Question:
I'm using XML2PDF to create badges for printing. Unfortunately I'm running into an issue where, when creating a new page (page-break-after="always"), the next block-container is duplicated. This seems to happen when the block-container has a specified height. Without the height attribute the data looks okay (though I need to specify the heights).
I also noticed that increasing the page-height in simple-page-master also fixes this. I'm not sure why since the block-containers and margin don't go over the 11in height.
Any help is greatly appreciated. Please let me know if I'm missing any information
Note:
There are 6 badges per page. 2 columns and 3 rows. (each badge has a width of 4 inches and a height of 3 inches)
Each page has a footer that has a width of 4 inches and a height of 1.5 inches
'''
<fo:root xmlns:fo="http://www.w3.org/1999/XSL/Format">
<fo:layout-master-set>
<fo:simple-page-master master-name="badge" page-width="8.5in" page-height="11in" margin-top="0.00in" margin-bottom="0.00in" margin-left="0.00in" margin-right="0.00in">
<fo:region-body margin=".25in"/>
<fo:region-before extent="0in"/>
<fo:region-after extent="0in"/>
<fo:region-start extent="0in"/>
<fo:region-end extent="0in"/>
</fo:simple-page-master>
</fo:layout-master-set>
<fo:page-sequence master-reference="badge">
<fo:flow flow-name="xsl-region-body">
<fo:float float="left">
<fo:block-container background-color="gray" height="3in" width="4in">
<fo:block font-size="34px" font-weight="bold">Name - 1</fo:block>
<fo:block font-size="18px">Full Name</fo:block>
<fo:block font-size="18px">Company</fo:block>
<fo:block font-size="18px">City, State</fo:block>
</fo:block-container>
</fo:float>
<fo:float float="left">
<fo:block-container background-color="gray" height="3in" width="4in">
<fo:block font-size="34px" font-weight="bold">Name - 2</fo:block>
<fo:block font-size="18px">Full Name</fo:block>
<fo:block font-size="18px">Company</fo:block>
<fo:block font-size="18px">City, State</fo:block>
</fo:block-container>
</fo:float>
<fo:float clear="left"/>
<fo:float float="left">
<fo:block-container background-color="gray" height="3in" width="4in">
<fo:block font-size="34px" font-weight="bold">Name - 3</fo:block>
<fo:block font-size="18px">FullName</fo:block>
<fo:block font-size="18px">Company</fo:block>
<fo:block font-size="18px">City, State</fo:block>
</fo:block-container>
</fo:float>
<fo:float float="left">
<fo:block-container background-color="gray" height="3in" width="4in">
<fo:block font-size="34px" font-weight="bold">Name - 4</fo:block>
<fo:block font-size="18px">Full Name</fo:block>
<fo:block font-size="18px">Company</fo:block>
<fo:block font-size="18px">City, State</fo:block>
</fo:block-container>
</fo:float>
<fo:float clear="left"/>
<fo:float float="left">
<fo:block-container background-color="gray" height="3in" width="4in">
<fo:block font-size="34px" font-weight="bold">Name - 5</fo:block>
<fo:block font-size="18px">Full Name </fo:block>
<fo:block font-size="18px">Company</fo:block>
<fo:block font-size="18px">City, State</fo:block>
</fo:block-container>
</fo:float>
<fo:float float="left">
<fo:block-container background-color="gray" height="3in" width="4in">
<fo:block font-size="34px" font-weight="bold">Name - 6</fo:block>
<fo:block font-size="18px">Full Name</fo:block>
<fo:block font-size="18px"/>
<fo:block font-size="18px">City, State</fo:block>
</fo:block-container>
</fo:float>
<fo:float clear="left"/>
<fo:block-container background-color="gray" height="1.5in" width="8in" page-break-after="always">
<fo:block> Text goes here </fo:block>
</fo:block-container>
<fo:float float="left">
<fo:block-container background-color="gray" height="3in" width="4in">
<fo:block font-size="34px" font-weight="bold">Name - 7</fo:block>
<fo:block font-size="18px">Full Name</fo:block>
<fo:block font-size="18px">Company</fo:block>
<fo:block font-size="18px">City, State</fo:block>
</fo:block-container>
</fo:float>
</fo:flow>
</fo:page-sequence>
'''
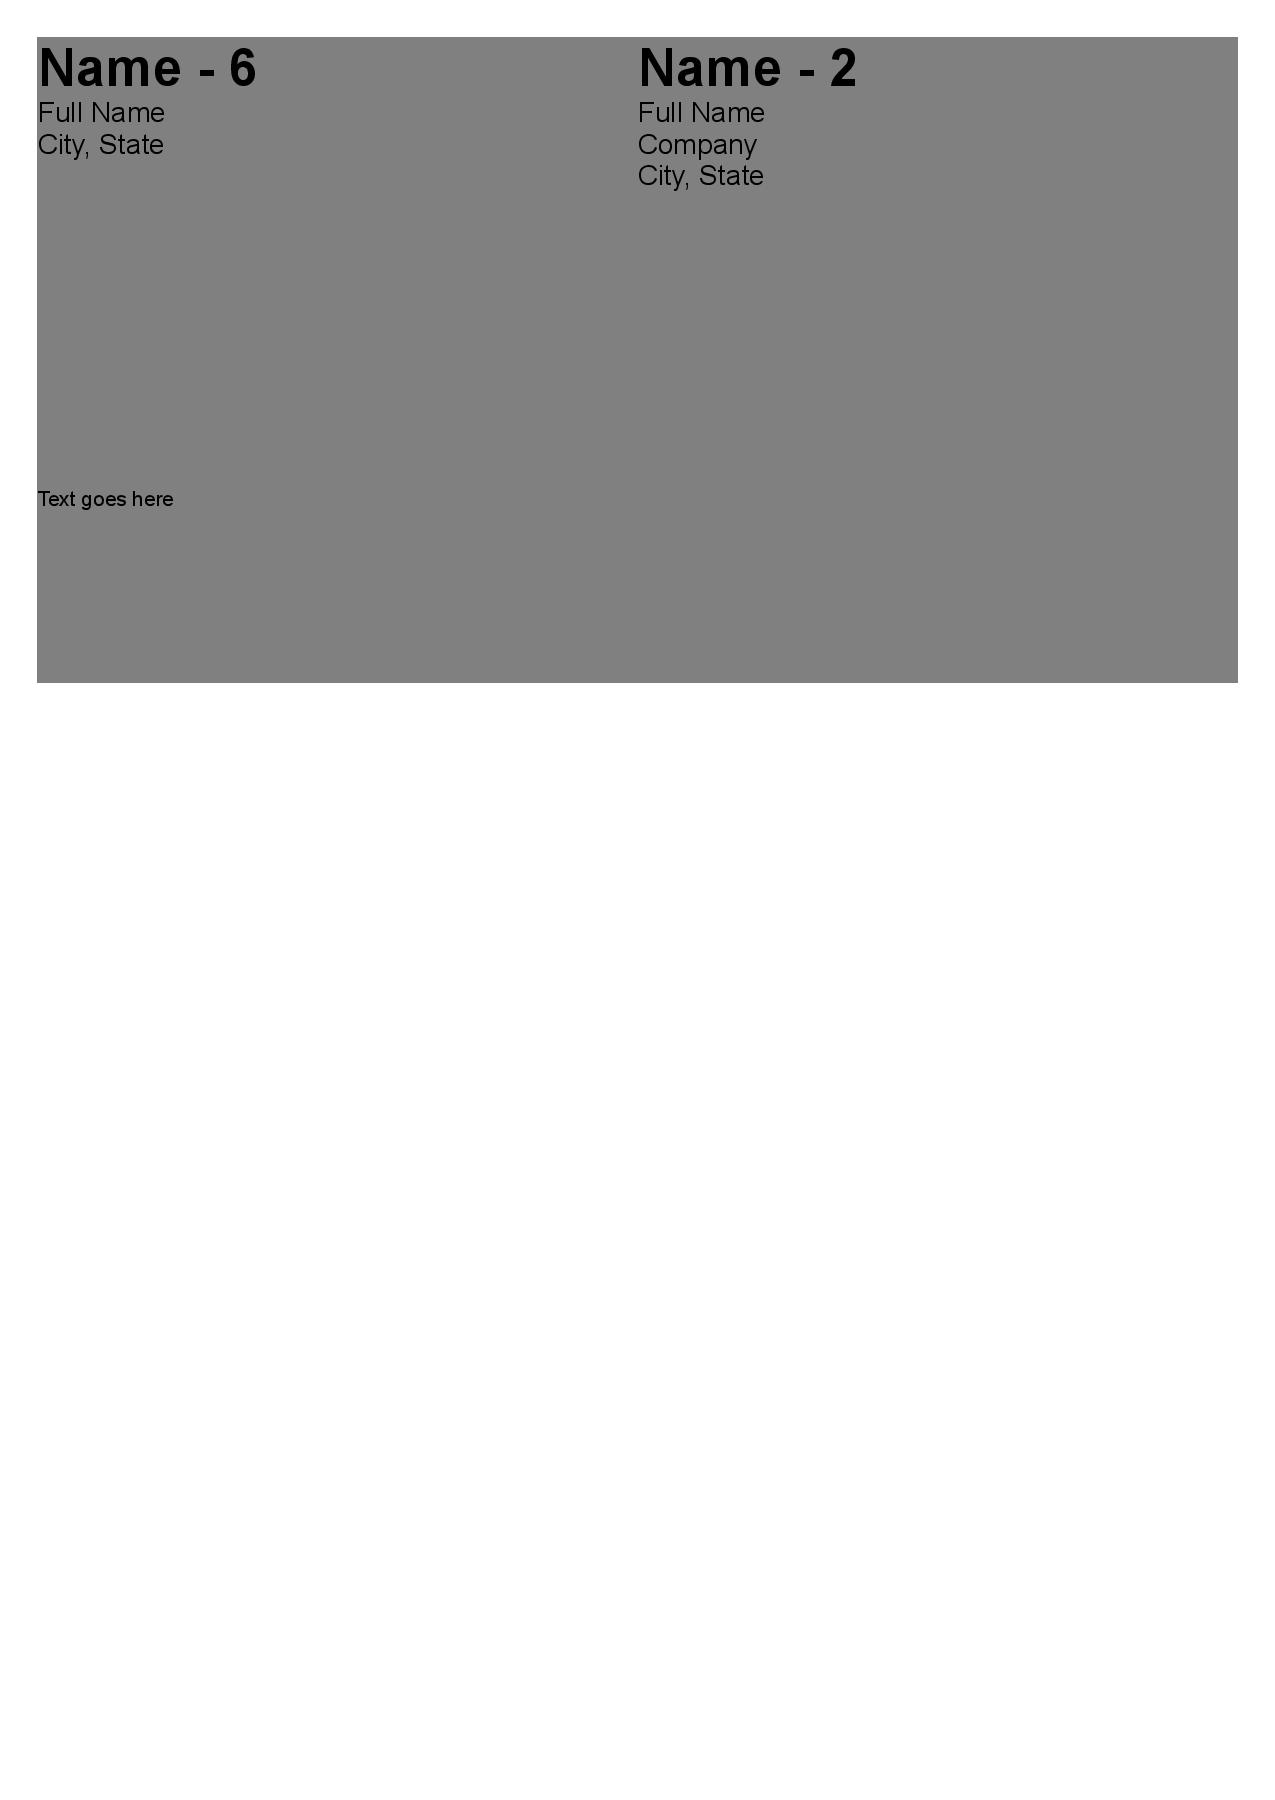
Answer: I believe I understand your issue, are you saying that the block-container with "Text goes here" is thrown to the following page? While you "think" that the spacing all adds up, you are missing one thing in your mind. When you throw the fo:float, it has an inherent line height based on the default font. If you want this to fit perfectly, you need to set the line-height to "0" on the floats and then set it back to normal on the block-container inside. Your file as is is actually off by the line height of the first block. This formats to two pages (note I also removed the empty fo:float elements, that is technically an error to a formatter as a float cannot be empty and they are not needed).
(Tested with RenderX's formatter only, I do not have XML2PDF):
'''
<fo:page-sequence master-reference="badge">
<fo:flow flow-name="xsl-region-body">
<fo:float float="left" line-height="0">
<fo:block-container background-color="gray" height="3in" width="4in" line-height="normal">
<fo:block font-size="34px" font-weight="bold">Name - 1</fo:block>
<fo:block font-size="18px">Full Name</fo:block>
<fo:block font-size="18px">Company</fo:block>
<fo:block font-size="18px">City, State</fo:block>
</fo:block-container>
</fo:float>
<fo:float float="left" line-height="0">
<fo:block-container background-color="gray" height="3in" width="4in" line-height="normal">
<fo:block font-size="34px" font-weight="bold">Name - 2</fo:block>
<fo:block font-size="18px">Full Name</fo:block>
<fo:block font-size="18px">Company</fo:block>
<fo:block font-size="18px">City, State</fo:block>
</fo:block-container>
</fo:float>
<fo:float float="left" line-height="0">
<fo:block-container background-color="gray" height="3in" width="4in" line-height="normal">
<fo:block font-size="34px" font-weight="bold">Name - 3</fo:block>
<fo:block font-size="18px">FullName</fo:block>
<fo:block font-size="18px">Company</fo:block>
<fo:block font-size="18px">City, State</fo:block>
</fo:block-container>
</fo:float>
<fo:float float="left" line-height="0">
<fo:block-container background-color="gray" height="3in" width="4in" line-height="normal">
<fo:block font-size="34px" font-weight="bold">Name - 4</fo:block>
<fo:block font-size="18px">Full Name</fo:block>
<fo:block font-size="18px">Company</fo:block>
<fo:block font-size="18px">City, State</fo:block>
</fo:block-container>
</fo:float>
<fo:float float="left" line-height="0">
<fo:block-container background-color="gray" height="3in" width="4in" line-height="normal">
<fo:block font-size="34px" font-weight="bold">Name - 5</fo:block>
<fo:block font-size="18px">Full Name </fo:block>
<fo:block font-size="18px">Company</fo:block>
<fo:block font-size="18px">City, State</fo:block>
</fo:block-container>
</fo:float>
<fo:float float="left" line-height="0">
<fo:block-container background-color="gray" height="3in" width="4in" line-height="normal">
<fo:block font-size="34px" font-weight="bold">Name - 6</fo:block>
<fo:block font-size="18px">Full Name</fo:block>
<fo:block font-size="18px"/>
<fo:block font-size="18px">City, State</fo:block>
</fo:block-container>
</fo:float>
<fo:block-container background-color="gray" height="1.3in" width="8in" page-break-after="always" clear="left">
<fo:block> Text goes here </fo:block>
</fo:block-container>
<fo:float float="left" line-height="0">
<fo:block-container background-color="gray" height="3in" width="4in" line-height="normal">
<fo:block font-size="34px" font-weight="bold">Name - 7</fo:block>
<fo:block font-size="18px">Full Name</fo:block>
<fo:block font-size="18px">Company</fo:block>
<fo:block font-size="18px">City, State</fo:block>
</fo:block-container>
</fo:float>
</fo:flow>
</fo:page-sequence>
'''